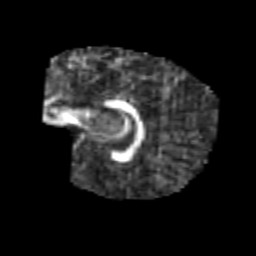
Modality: FA
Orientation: sagittal
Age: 6
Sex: male
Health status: healthy